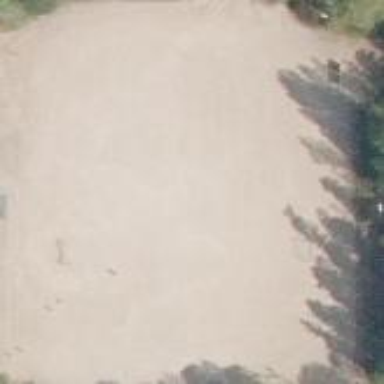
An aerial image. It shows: Sandy track leading to pitch or sports field.